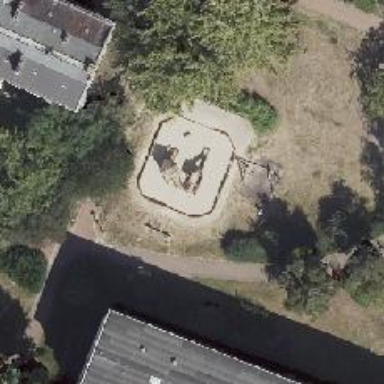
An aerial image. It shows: Playground featuring climbing pole.